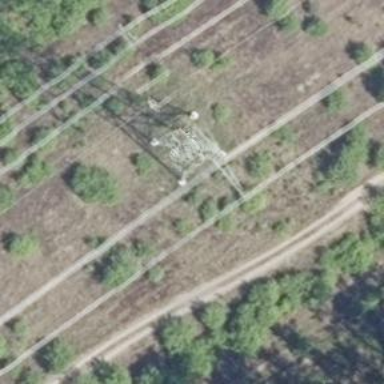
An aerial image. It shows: Power tower.